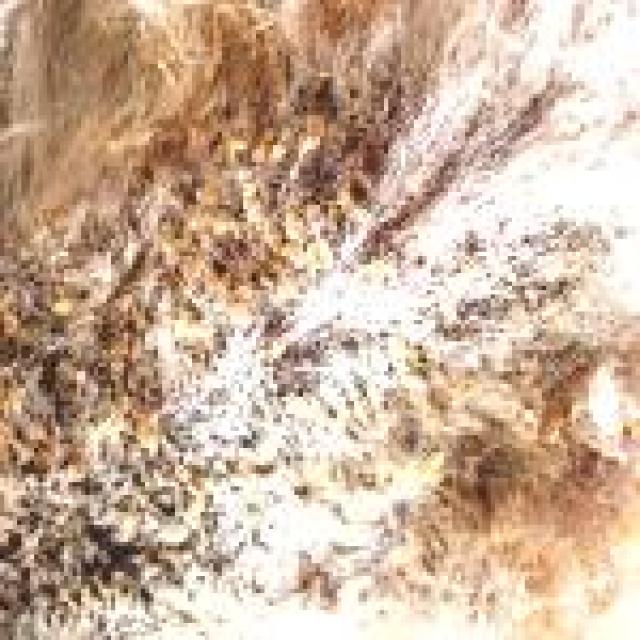
Canine fungal skin infection — characterized by alopecia, scaling, crusting, and circular lesions. Common agents include Malassezia and Candida species.